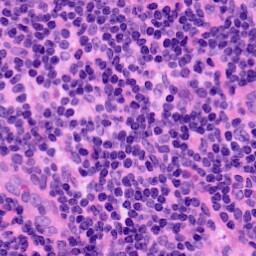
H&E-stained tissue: LymphNode